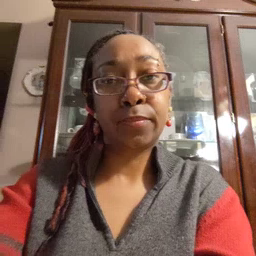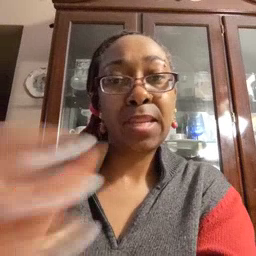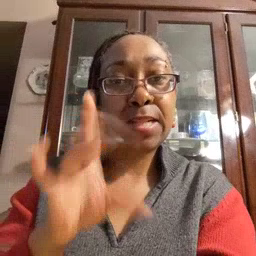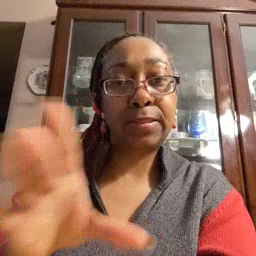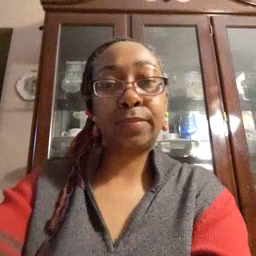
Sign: hate